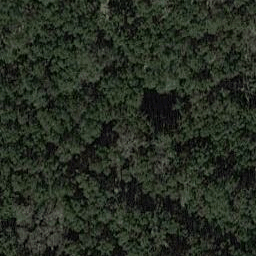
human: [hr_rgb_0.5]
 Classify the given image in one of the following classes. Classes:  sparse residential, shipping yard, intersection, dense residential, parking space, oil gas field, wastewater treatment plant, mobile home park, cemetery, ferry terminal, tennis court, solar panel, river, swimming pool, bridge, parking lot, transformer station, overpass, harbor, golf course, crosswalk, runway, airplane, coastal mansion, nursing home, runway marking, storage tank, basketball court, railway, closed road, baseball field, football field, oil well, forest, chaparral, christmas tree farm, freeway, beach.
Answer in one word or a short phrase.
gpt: forest